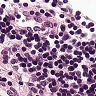
Metastatic tissue present: no